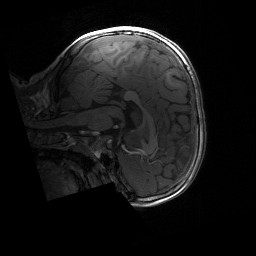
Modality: T1w
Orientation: sagittal
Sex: male
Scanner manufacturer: siemens
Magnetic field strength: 3 T
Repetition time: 1.9 s
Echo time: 0.00243 s